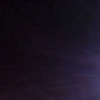
Label: space